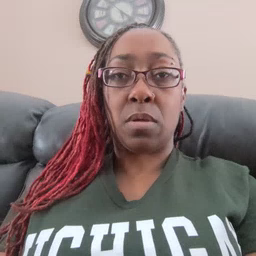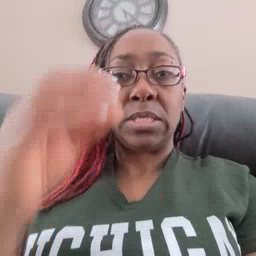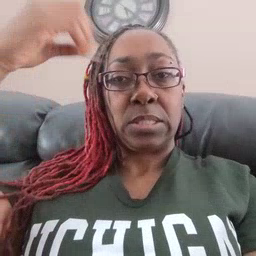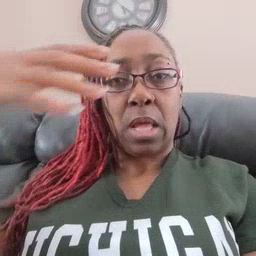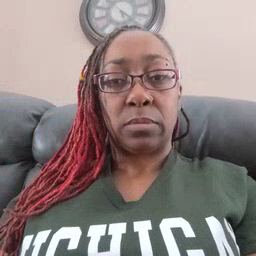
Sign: shower